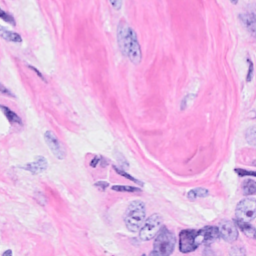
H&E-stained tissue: Breast